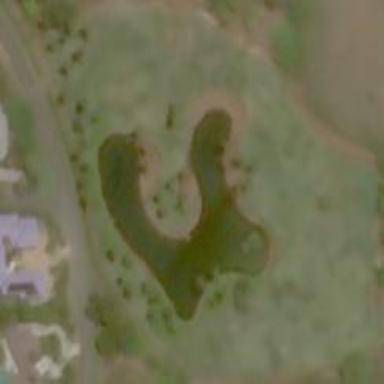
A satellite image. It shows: Golf course.